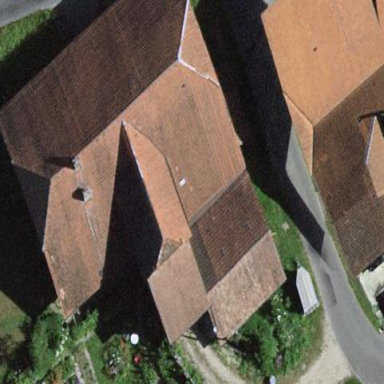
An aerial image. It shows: Farm building.